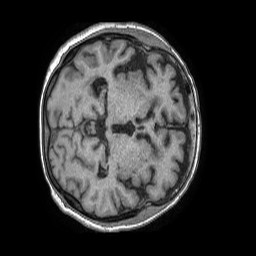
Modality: T1w
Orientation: axial
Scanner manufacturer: philips
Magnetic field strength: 1.5 T
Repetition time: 0.007636 s
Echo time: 0.003536 s